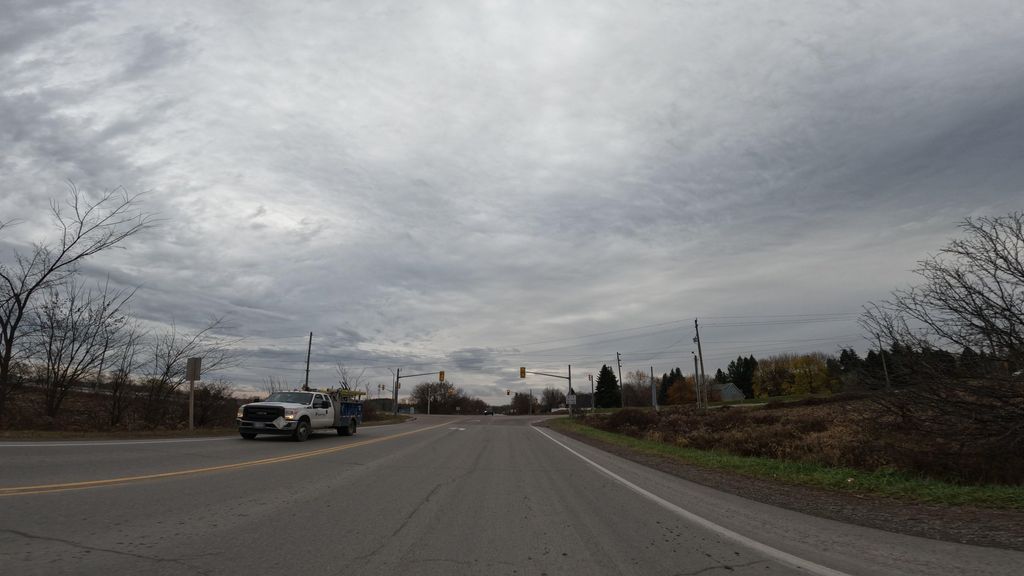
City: hamilton